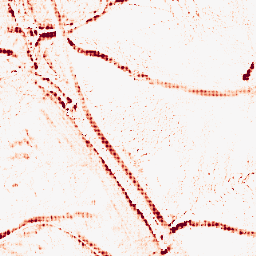
Category: morphological
Decomposition family: morphological_ellipse
Decomposition parameters: operation: opening
width: 10
height: 5
Upsampling method: sinc_blackman
Upsampling parameters: scale: 4
kernel_size: 4
Upsampling scale: 4